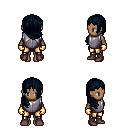
a pixel art fantasy rpg character, female body template, human, dark skin, steel chest armor, gold greaves, raven right-swept hairstyle, gold gloves, maroon shoes, four views (front, back, left, right), 2x2 character sprite sheet, small pixel art, hard edges, no anti-aliasing